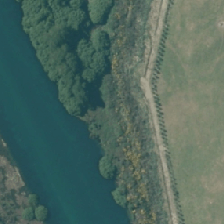
Land cover: broadleaved_indigenous_hardwood